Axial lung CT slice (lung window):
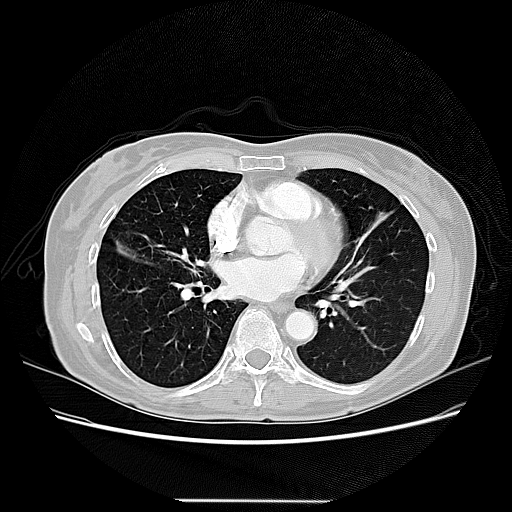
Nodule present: no